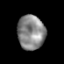
Tissue: prostate
Cell type: T cells
Senescence score: 0.2845
Nuclear area (px): 918
Mean DAPI intensity: 136.144